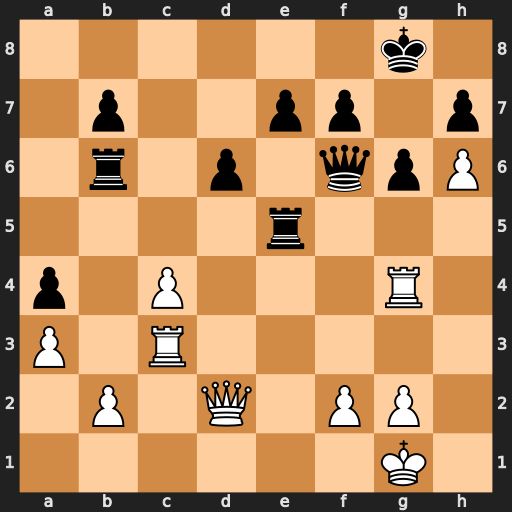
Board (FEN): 6k1/1p2pp1p/1r1p1qpP/4r3/p1P3R1/P1R5/1P1Q1PP1/6K1
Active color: w
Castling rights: -
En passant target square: -
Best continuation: c5 Qe6 Rxa4